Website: walmart
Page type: cart
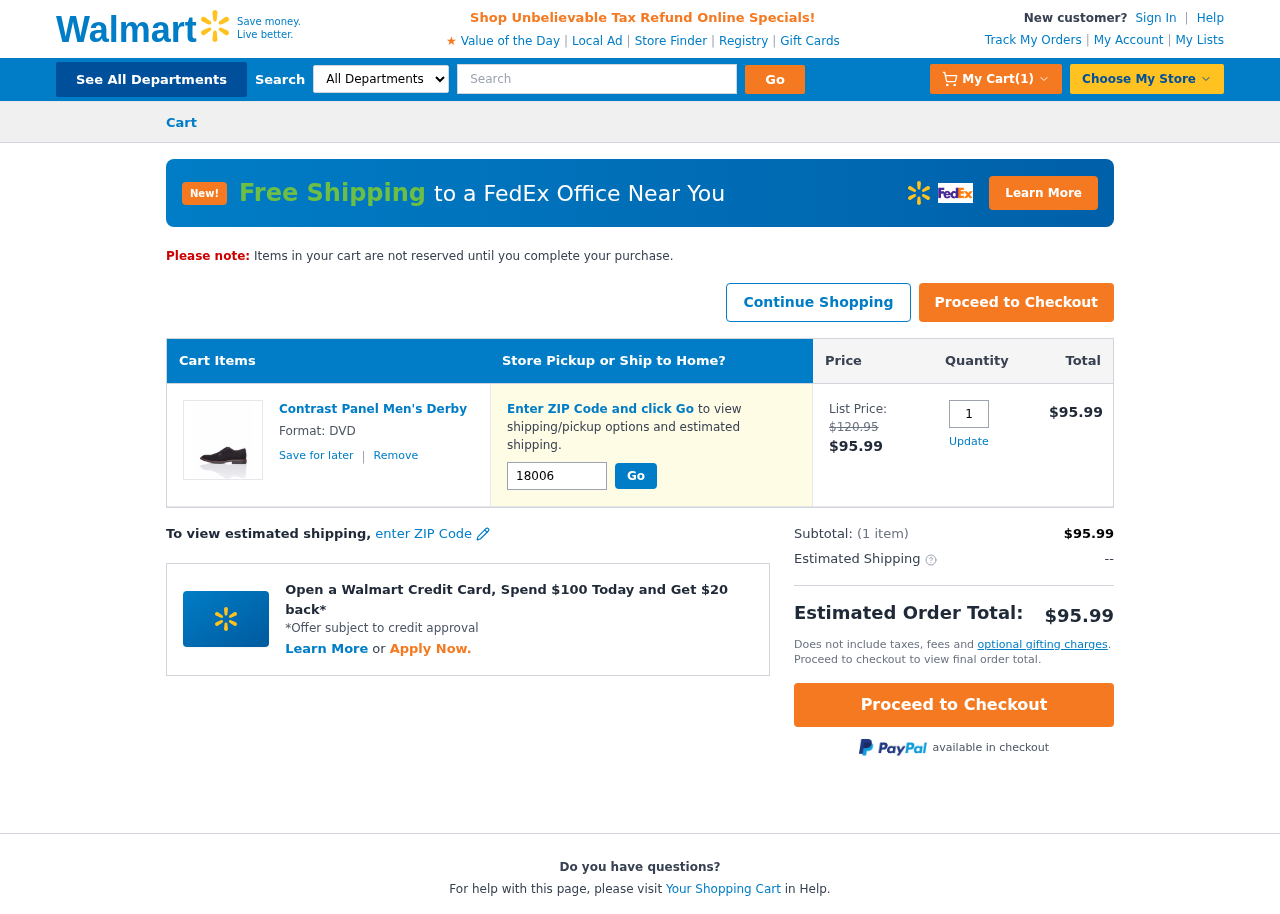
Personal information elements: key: PII_POSTCODE
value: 18006
Product elements: key: PRODUCT1_NAME
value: Contrast Panel Men's Derby
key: PRODUCT1_PRICE
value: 95.99
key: PRODUCT1_QUANTITY
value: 1
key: PRODUCT1_ORIGINAL_PRICE
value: $120.95
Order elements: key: ORDER_NUM_ITEMS
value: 1
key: ORDER_SUBTOTAL
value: $95.99
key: ORDER_TOTAL
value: $95.99
Search elements: key: HEADER_SEARCH
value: Search